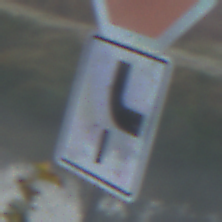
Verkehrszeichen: VerlaufVorfahrtsstrasse10
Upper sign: Stop
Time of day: Dawn
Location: Outdoor (Nature)
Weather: Clear
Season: NotSpecified
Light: Natural